Question: I want to know the route in advance before the hero walks through it, and draw it by means of line Render, tell me if it is possible to find out in any way the route from the agent without letting the body in front of him that he would have already drawn the line, I would be very grateful for any information
In the screenshot, the hero moves through the points using NavMeshAgent, can I find out the route or points to the target

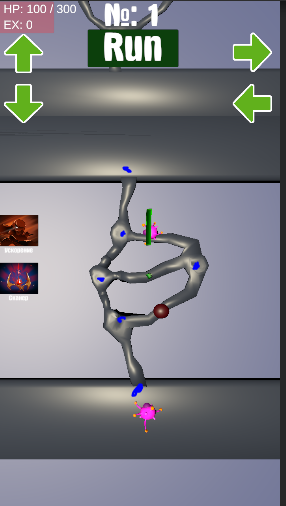
Answer: '''
public class DisplayedPath : MonoBehaviour
{
public LineRenderer line; //to hold the line Renderer
public Transform target; //to hold the transform of the target
public NavMeshAgent agent; //to hold the agent of this gameObject
private void Start()
{
line = GetComponent<LineRenderer>(); //get the line renderer
agent = GetComponent<NavMeshAgent>(); //get the agent
// target = transform;
StartCoroutine(getPath());
}
public IEnumerator getPath()
{
// line.SetPosition(0, transform.position); //set the line's origin
agent.SetDestination(target.position); //create the path
yield return new WaitForEndOfFrame(); //wait for the path to generate
DrawPath(agent.path);
agent.Stop();//add this if you don't want to move the agent
}
public void DrawPath(NavMeshPath path)
{
if (path.corners.Length < 2) //if the path has 1 or no corners, there is no need
return;
line.SetVertexCount(path.corners.Length); //set the array of positions to the amount of corners
line.SetPosition(0, transform.GetChild(0).position); //set the line's origin
for (var i = 1; i < path.corners.Length; i++)
{
Vector3 up = path.corners[i];
up.y += 1.5f;
line.SetPosition(i, up); //go through each corner and set that to the line renderer's position
}
}
}
'''
Thank TEEBQNE.